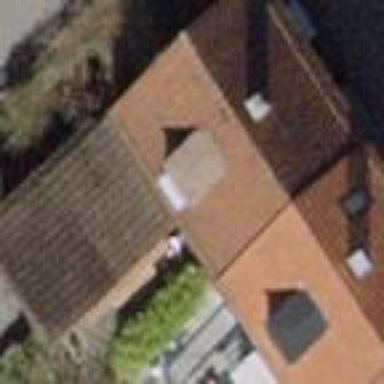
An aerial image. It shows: Gabled house with tiled roof.